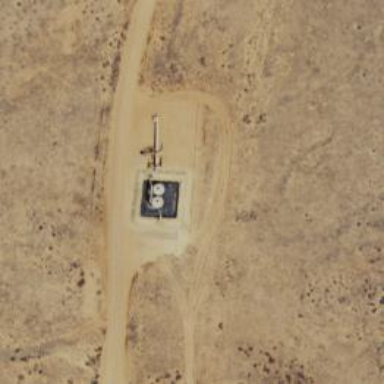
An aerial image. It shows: Storage tank with man-made structure.